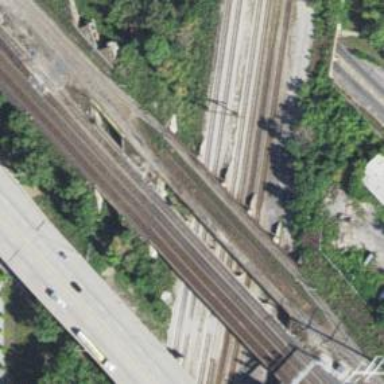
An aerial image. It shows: Abandoned railway.